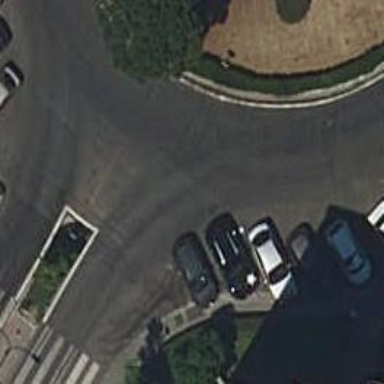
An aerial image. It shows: Roundabout on residential road.